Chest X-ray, PA view. Patient: 40 years old, sex M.
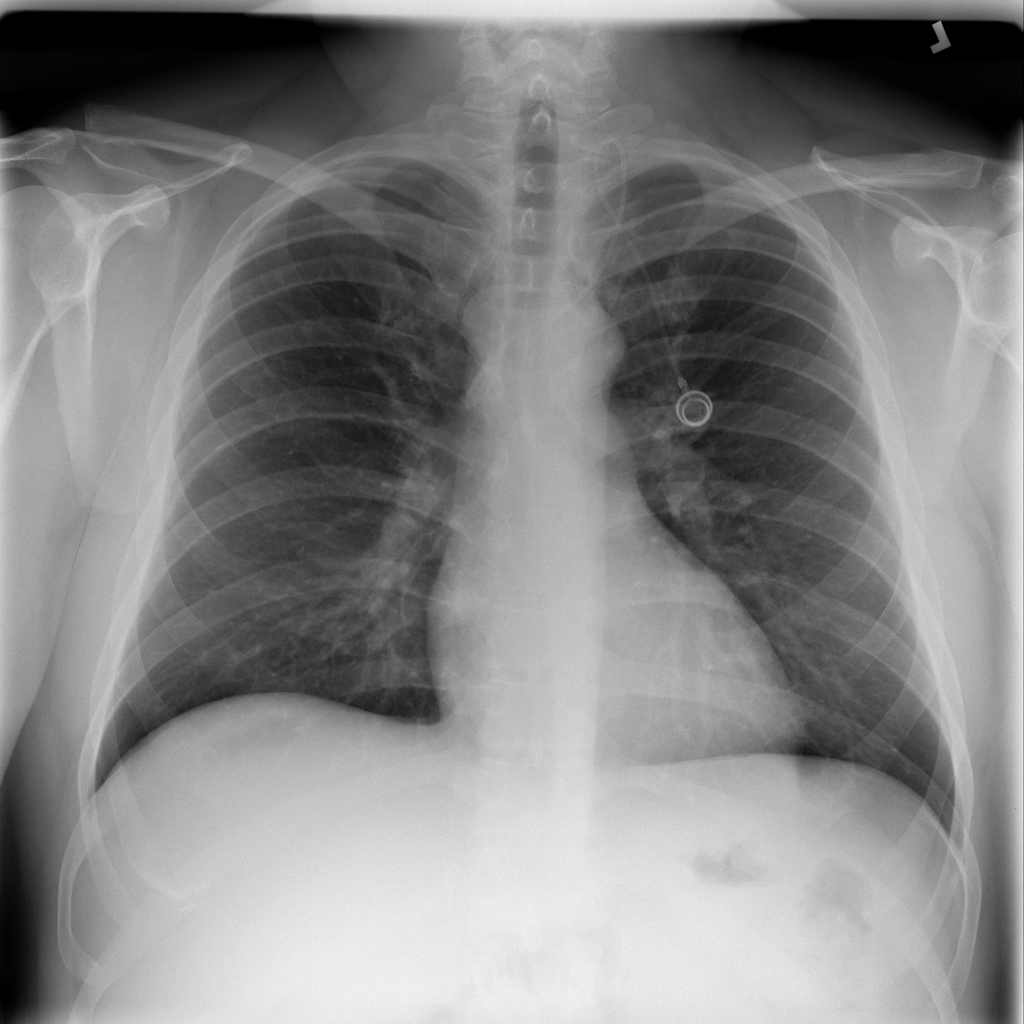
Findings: No Finding